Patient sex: F
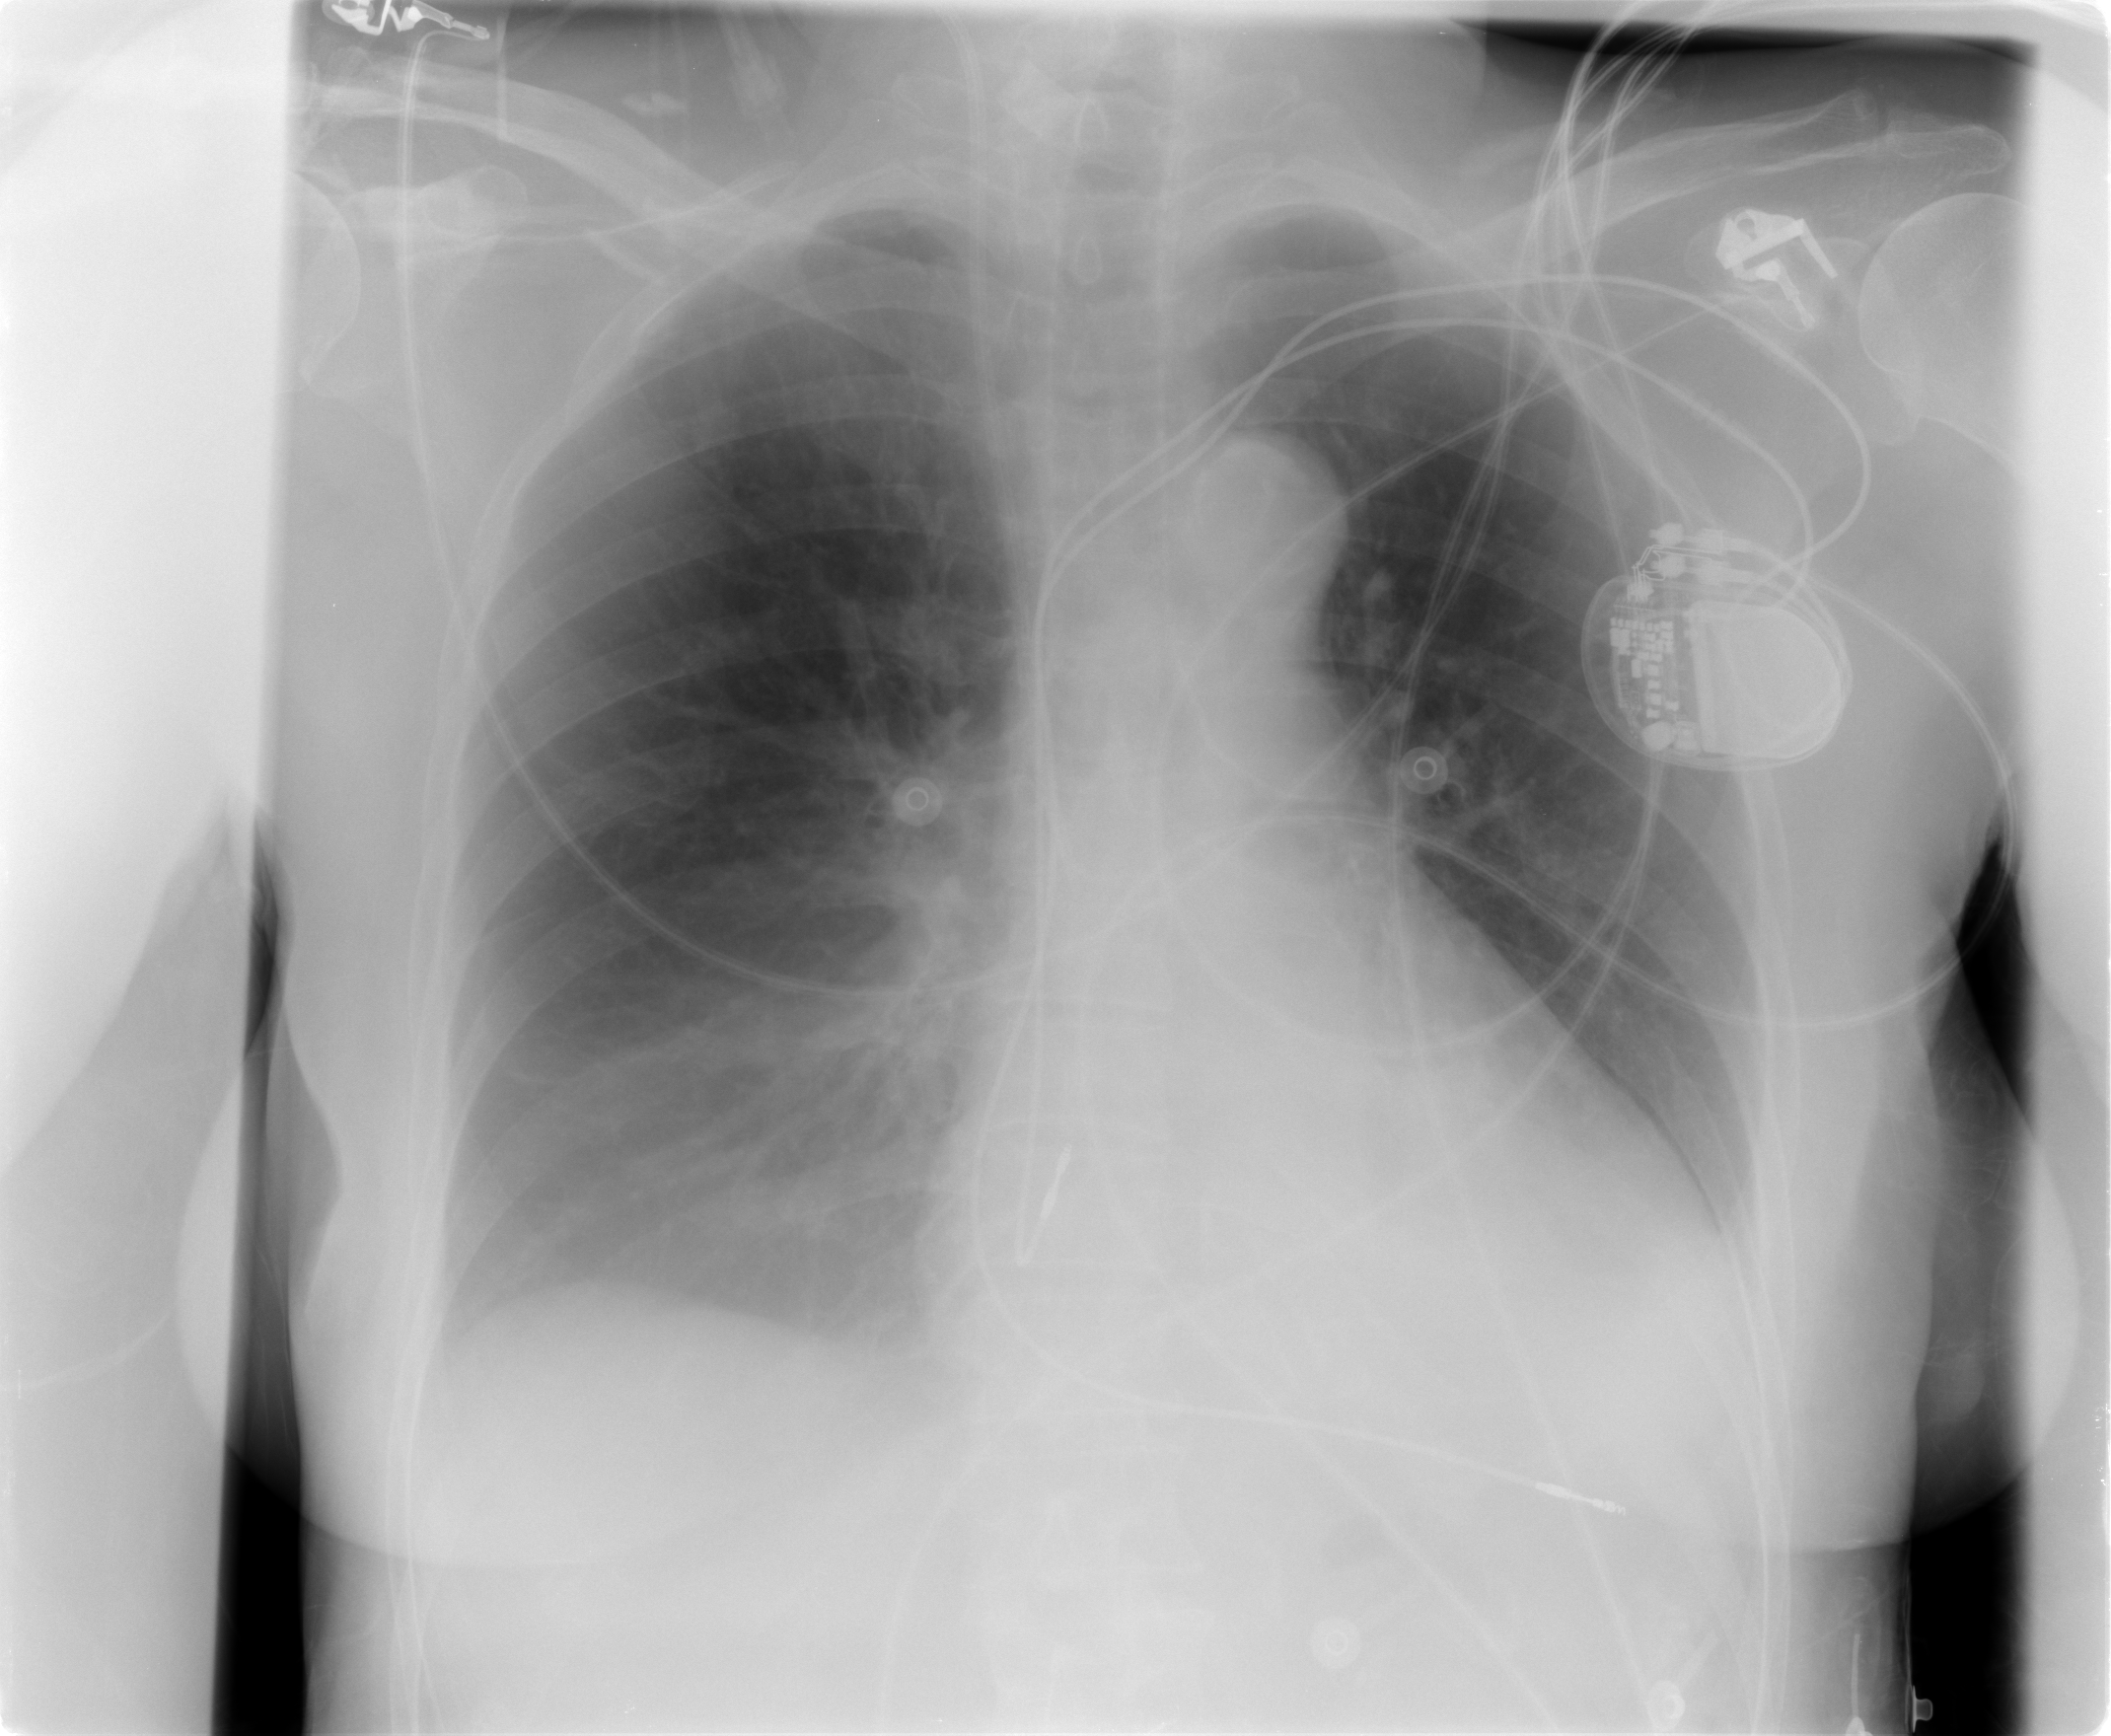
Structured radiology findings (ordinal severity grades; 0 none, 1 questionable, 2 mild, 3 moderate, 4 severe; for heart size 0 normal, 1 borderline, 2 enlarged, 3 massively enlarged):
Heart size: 2
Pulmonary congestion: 2
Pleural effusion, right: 2
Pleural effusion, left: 2
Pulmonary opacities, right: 0
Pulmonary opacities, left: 0
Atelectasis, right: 2
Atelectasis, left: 2